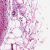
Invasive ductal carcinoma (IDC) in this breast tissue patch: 0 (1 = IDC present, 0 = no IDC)